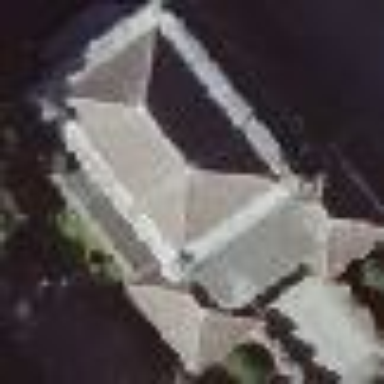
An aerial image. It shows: Chapel building used as funeral hall.